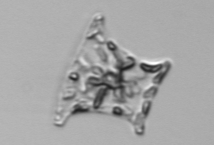
Label: Eucampia